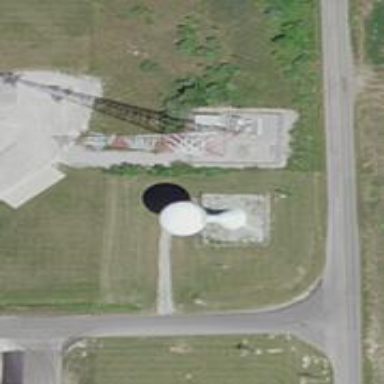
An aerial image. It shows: Water tower that is man-made.